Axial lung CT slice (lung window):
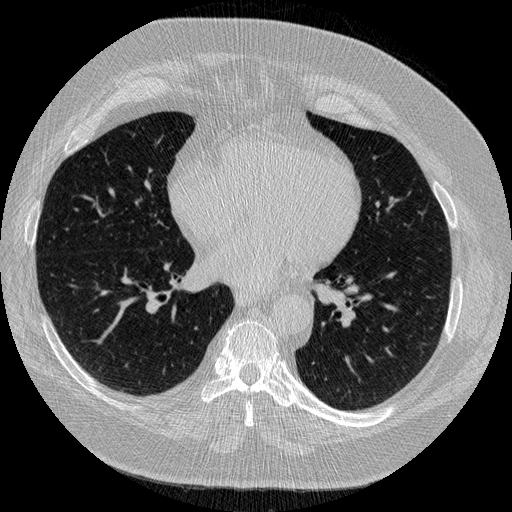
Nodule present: no